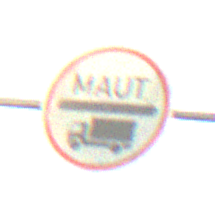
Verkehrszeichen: Mautpflicht
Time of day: SunriseSunset
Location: Outdoor (Nature)
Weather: PartlyCloudy
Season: Summer
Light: Natural